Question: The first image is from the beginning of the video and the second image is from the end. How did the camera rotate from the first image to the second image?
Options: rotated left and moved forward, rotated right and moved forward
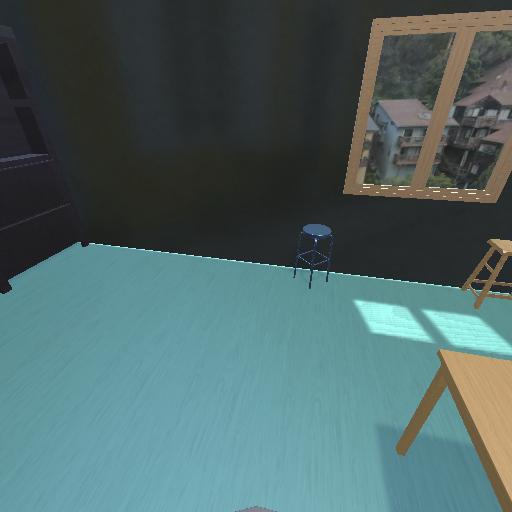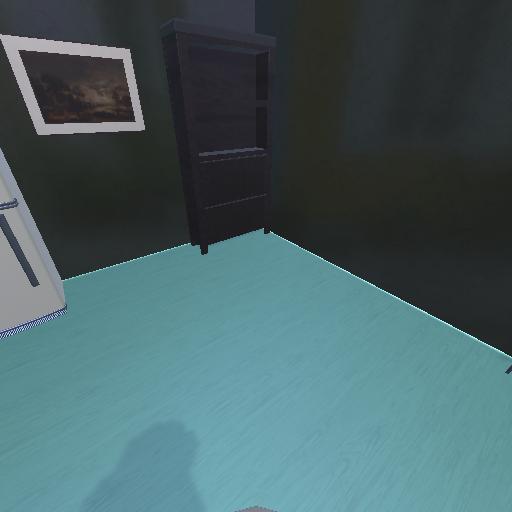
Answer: rotated left and moved forward